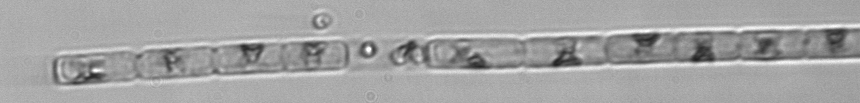
Label: Guinardia_delicatula_TAG_internal_parasite